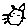
Label: cat